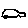
Label: car